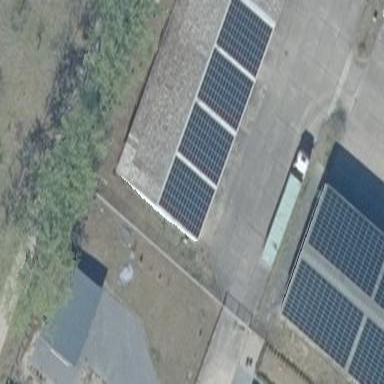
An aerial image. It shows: Small solar photovoltaic panel used as generator to produce electricity.